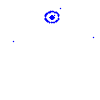
Particle: pion